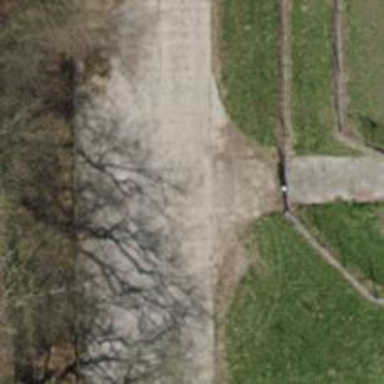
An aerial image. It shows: Service road with grade2 tracktype.